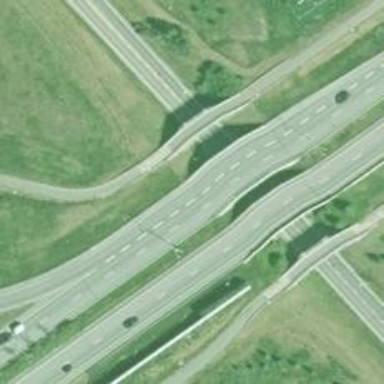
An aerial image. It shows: Trunk link highway bridge.